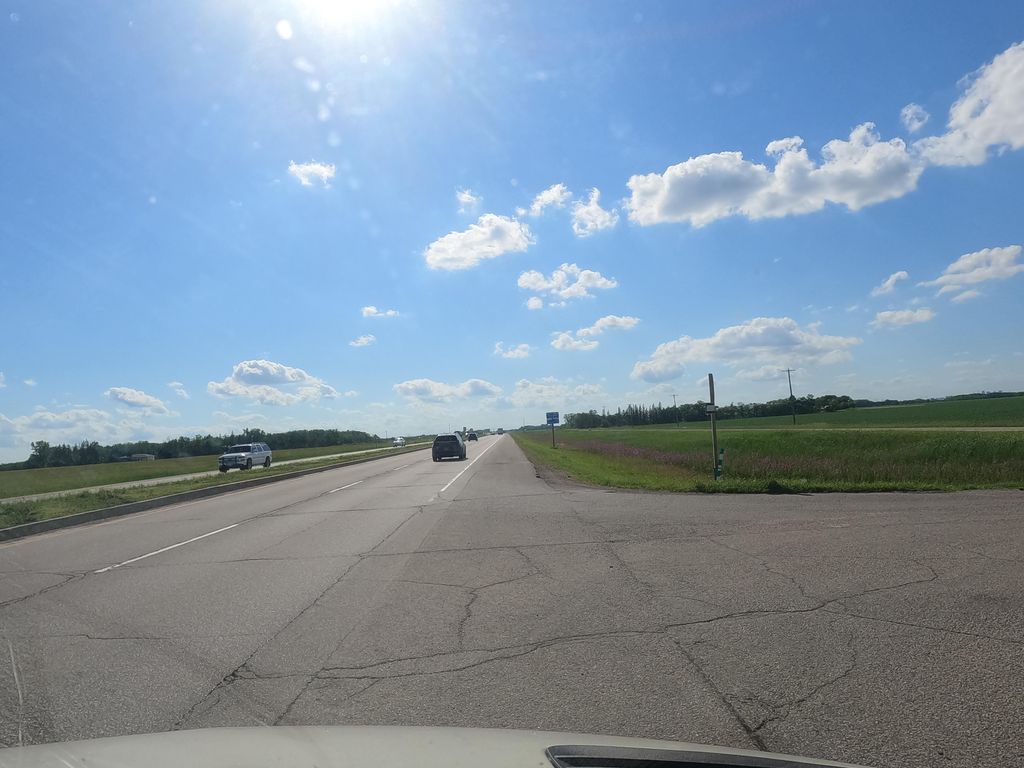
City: winnipeg